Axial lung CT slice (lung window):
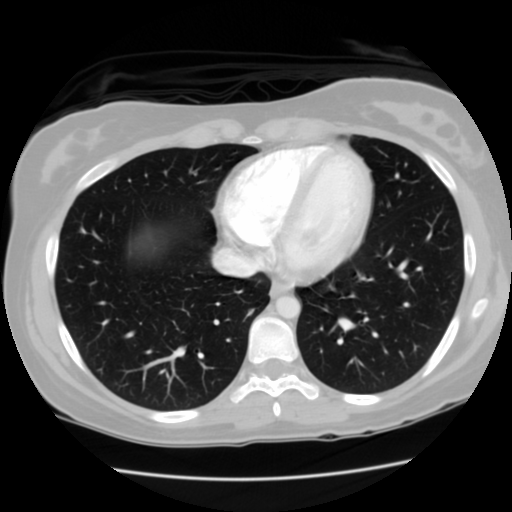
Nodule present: yes
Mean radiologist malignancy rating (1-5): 2.75